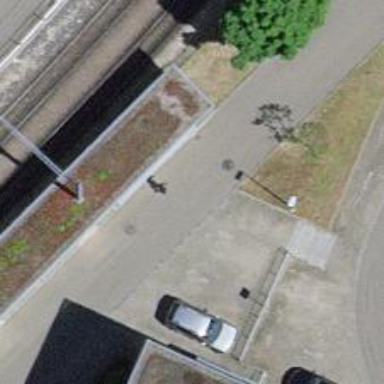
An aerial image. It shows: Road with steps.